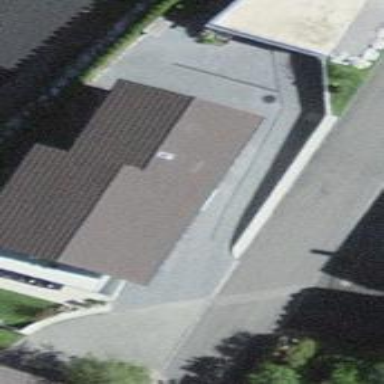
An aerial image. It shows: Residential building.